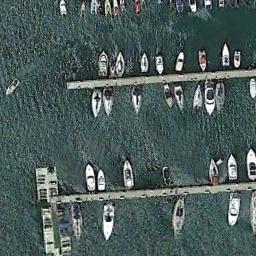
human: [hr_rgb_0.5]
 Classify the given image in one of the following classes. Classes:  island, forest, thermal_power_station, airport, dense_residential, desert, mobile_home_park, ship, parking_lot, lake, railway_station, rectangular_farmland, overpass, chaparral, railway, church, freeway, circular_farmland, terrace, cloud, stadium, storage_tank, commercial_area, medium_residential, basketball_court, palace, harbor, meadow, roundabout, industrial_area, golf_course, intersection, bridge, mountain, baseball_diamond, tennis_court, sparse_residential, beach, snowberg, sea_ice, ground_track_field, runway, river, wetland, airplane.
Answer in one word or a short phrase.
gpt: harbor